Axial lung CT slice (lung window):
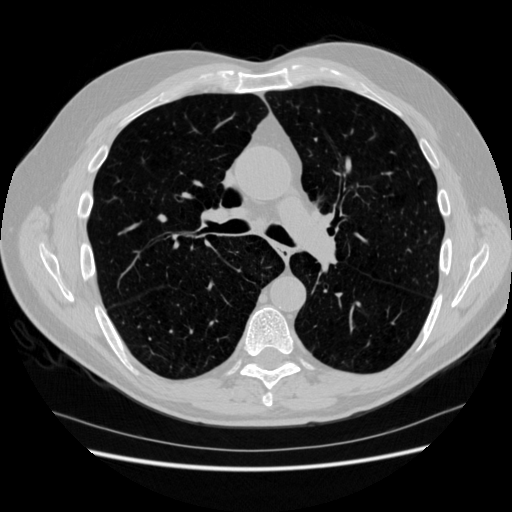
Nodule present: no